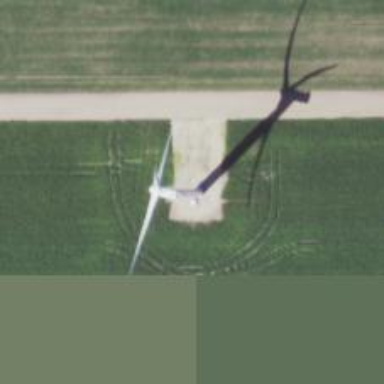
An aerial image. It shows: Wind generator using wind turbines of horizontal axis.